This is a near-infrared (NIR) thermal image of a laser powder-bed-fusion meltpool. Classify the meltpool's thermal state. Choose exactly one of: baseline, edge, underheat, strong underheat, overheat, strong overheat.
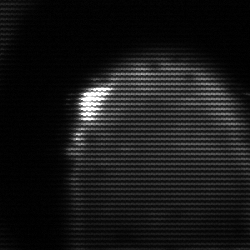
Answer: edge